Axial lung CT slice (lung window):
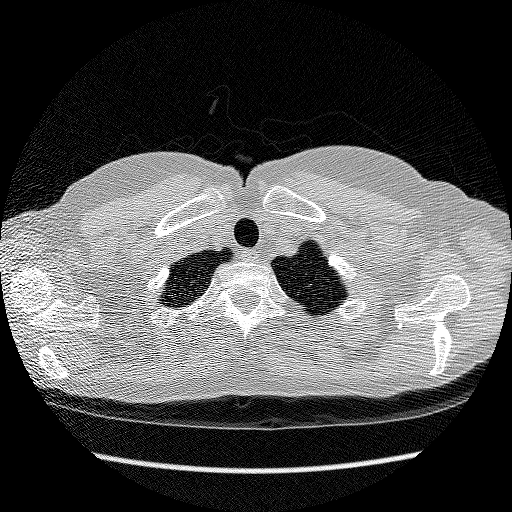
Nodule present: no